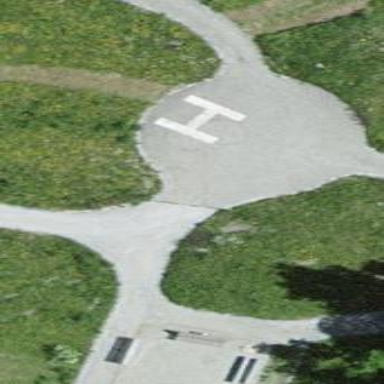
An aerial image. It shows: Image of helipad at airport.